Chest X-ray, AP view. Patient: 62 years old, sex F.
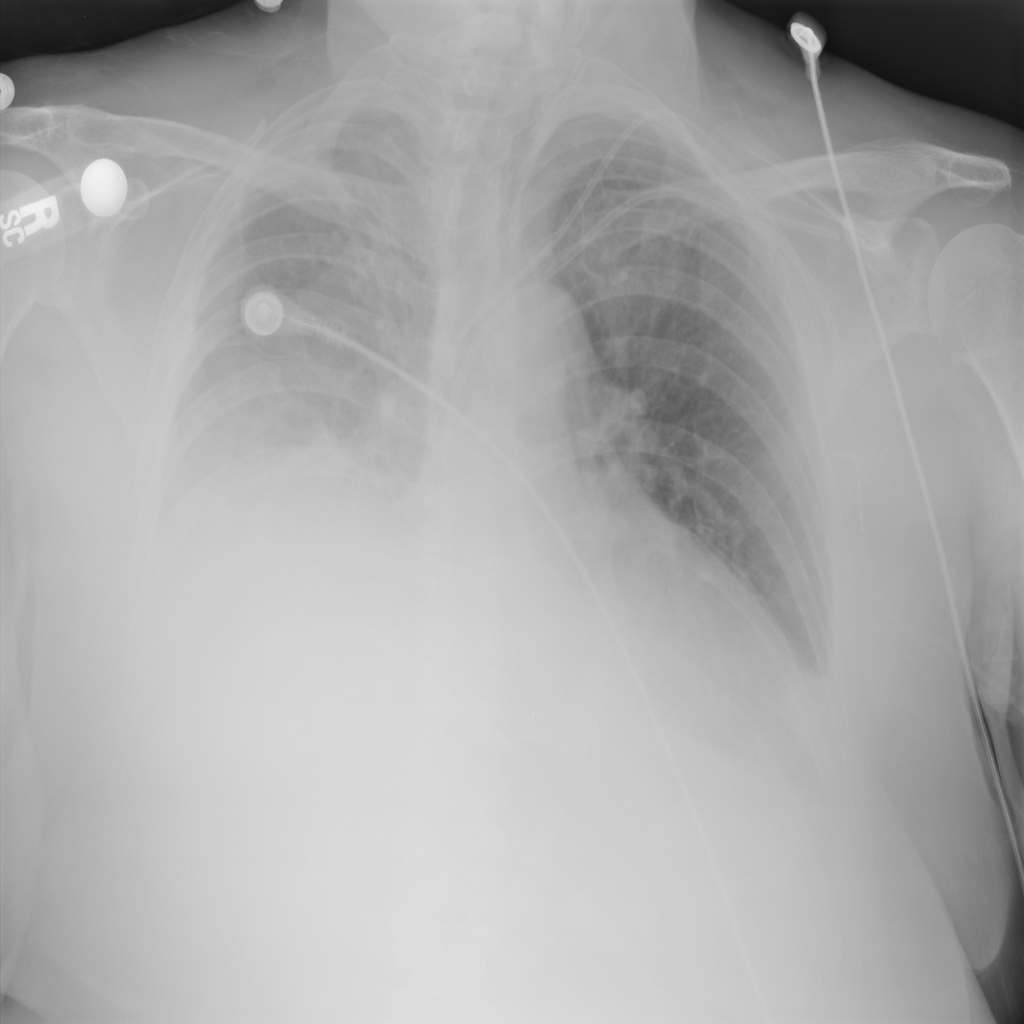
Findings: Effusion